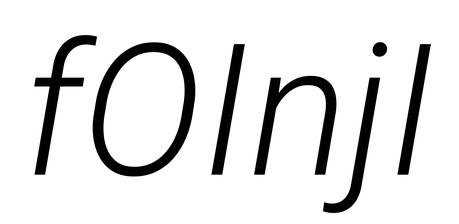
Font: Roboto-Italic_Light_Italic